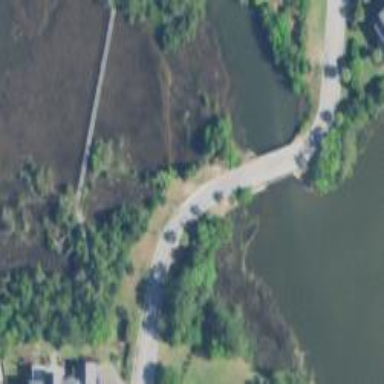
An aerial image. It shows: Residential road with bridge.